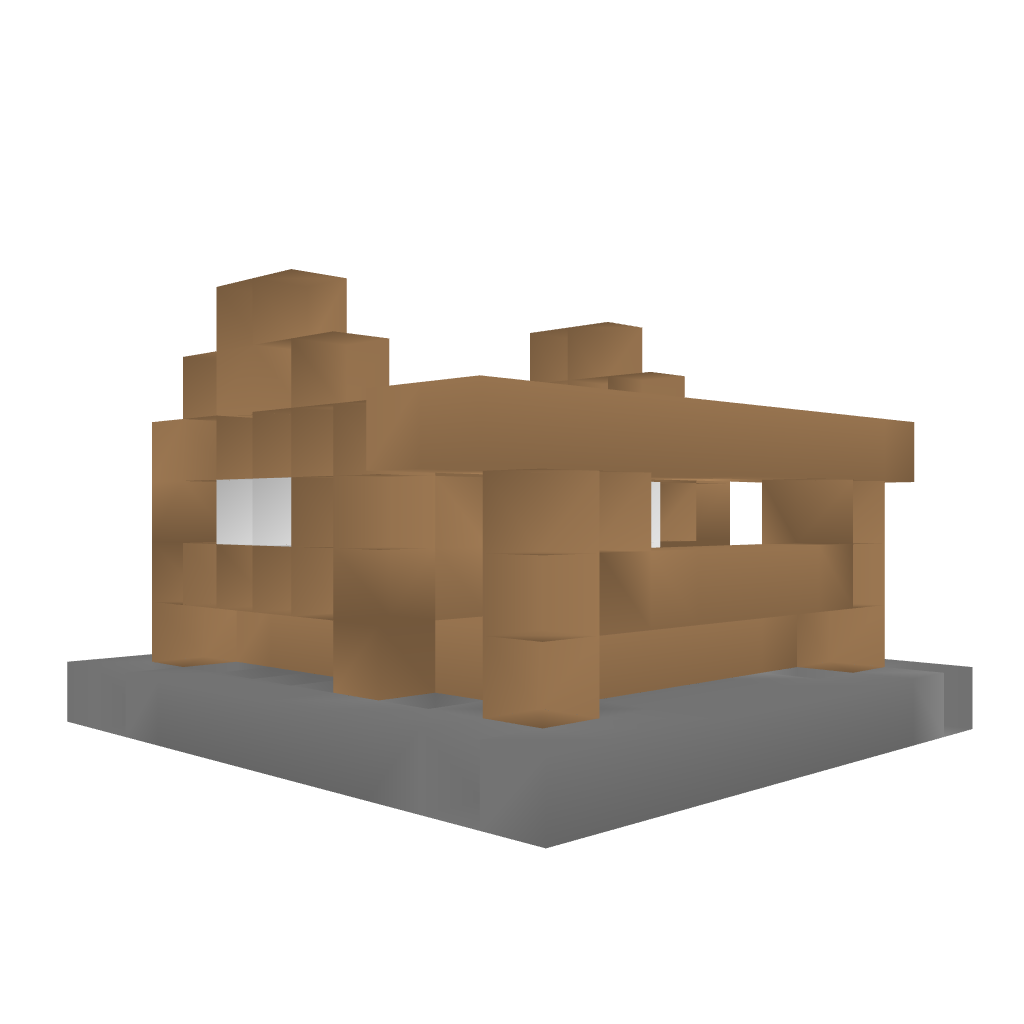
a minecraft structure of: Small Survival Shack bad low quality